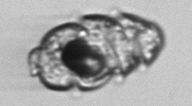
Label: Warnowia